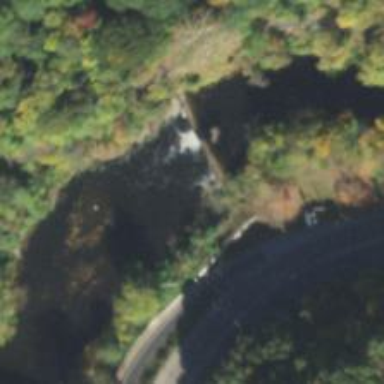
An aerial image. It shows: Weir along the waterway.